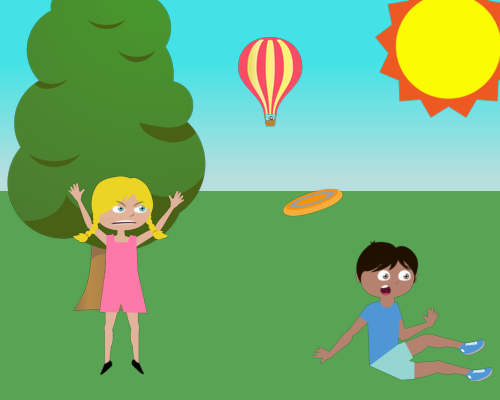
top right corner big sun and on left side medium bushy tree and in middle sky small hot balloon and in left side in grass girl with arms up facing right angry and on right side boy sitting legs out facing right big size open mouth above boy to the left side is a frisbee